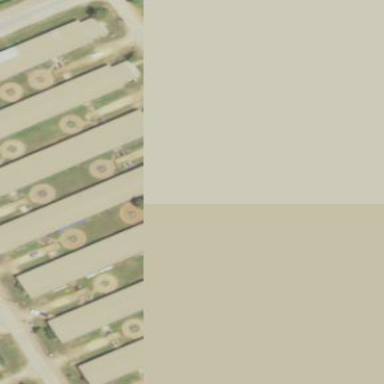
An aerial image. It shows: Stable building.